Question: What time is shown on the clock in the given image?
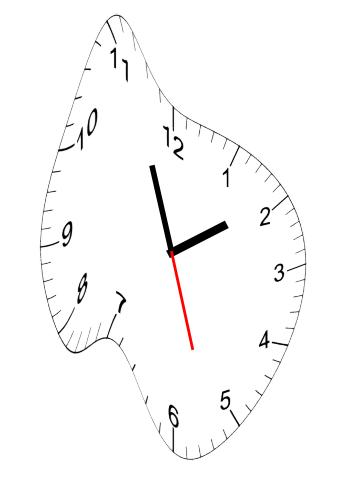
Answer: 01:56:27